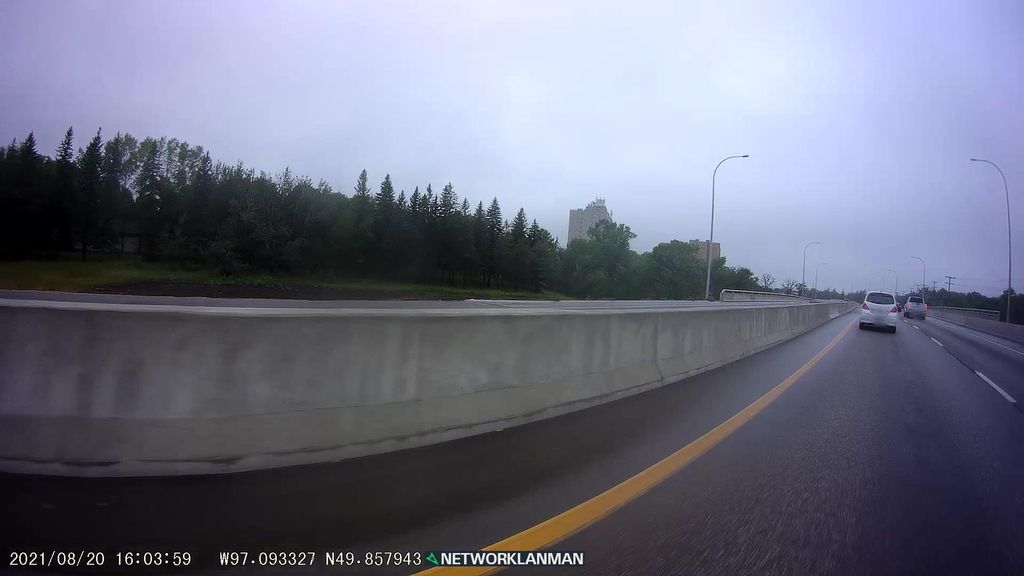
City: winnipeg